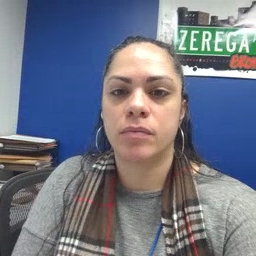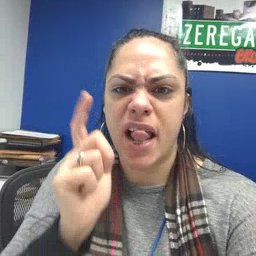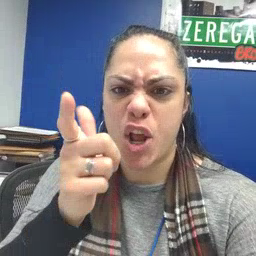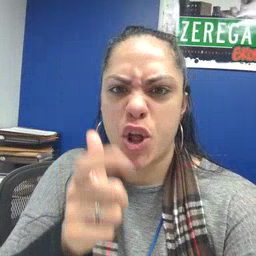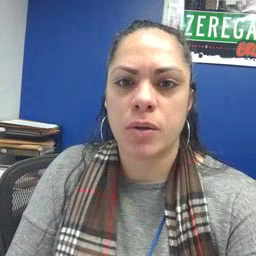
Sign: later